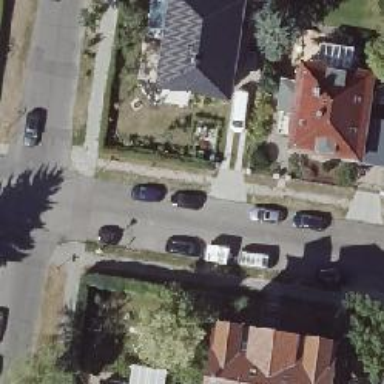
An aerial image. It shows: Driveway.